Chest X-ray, AP view. Patient: 46 years old, sex F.
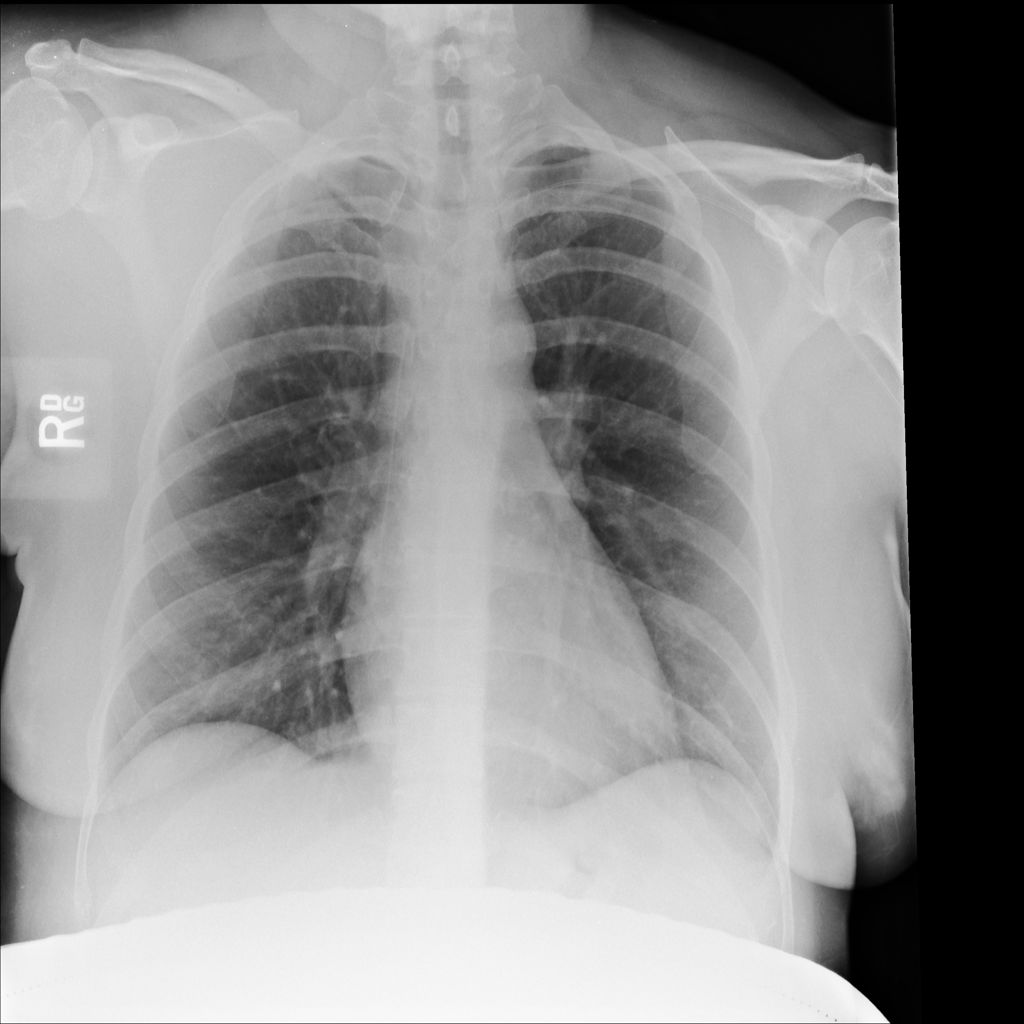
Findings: No Finding